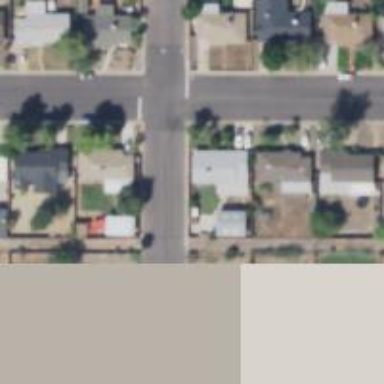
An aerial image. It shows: Alley classified as service road.